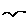
Label: bird